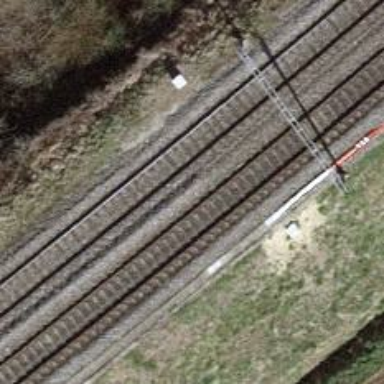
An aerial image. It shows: Railway signal.